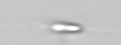
Label: Dinobryon